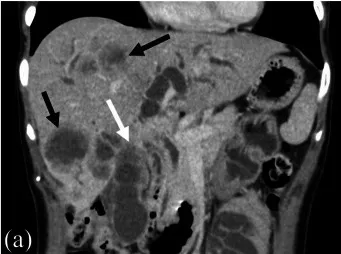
Contrast-enhanced computed tomography. . (a) Contrast-enhanced computed tomography revealed a gallbladder tumor (white arrow) and liver metastases (black arrow).
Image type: radiology (ct)